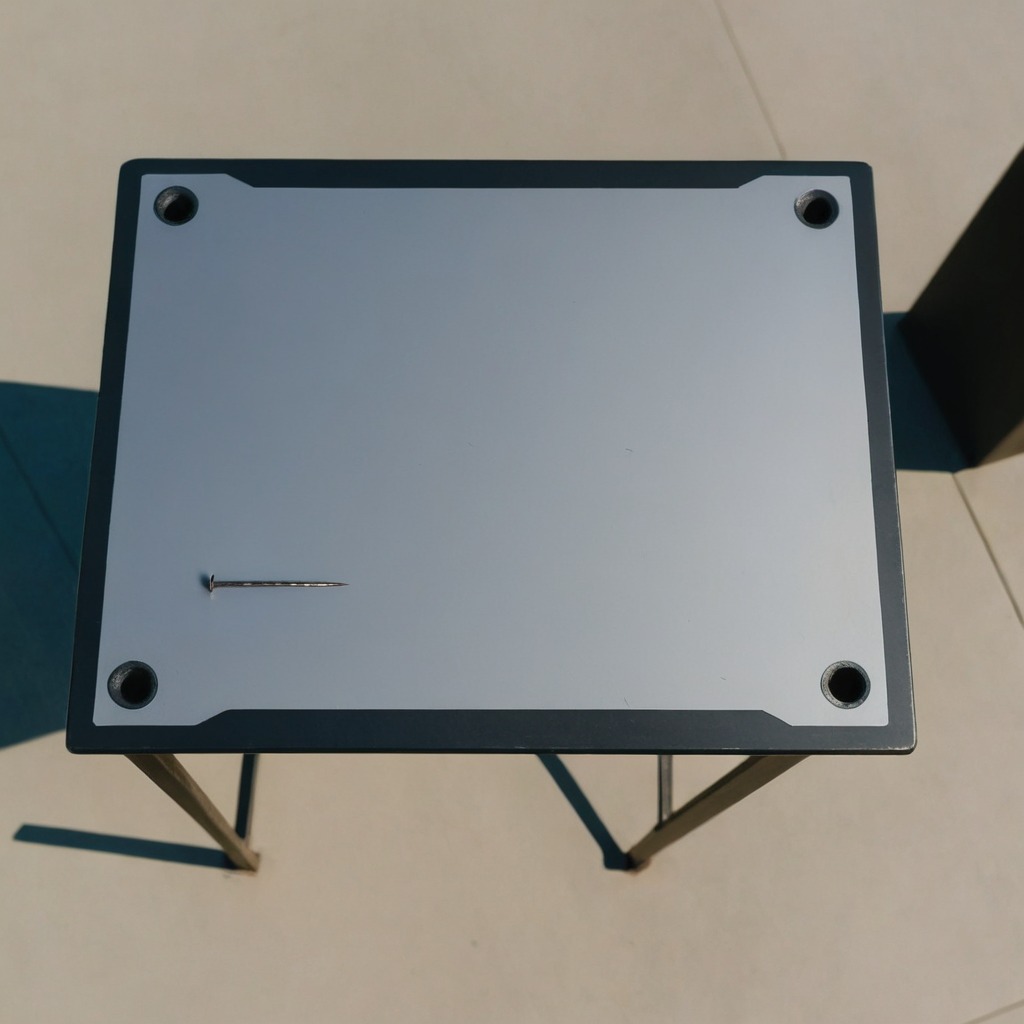
An iron nail is lying on a clean utility table in a temporary outdoor tool station afternoon light present textured surface.